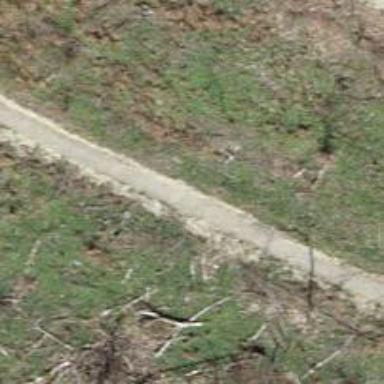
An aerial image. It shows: Compacted path.